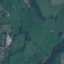
Label: Pasture